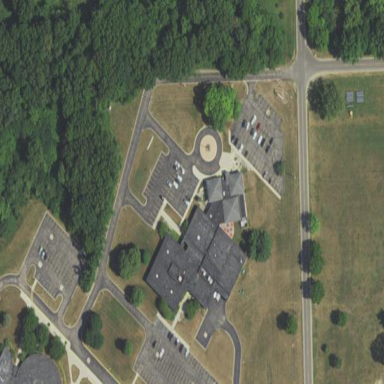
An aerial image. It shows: School building.